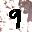
Label: 9